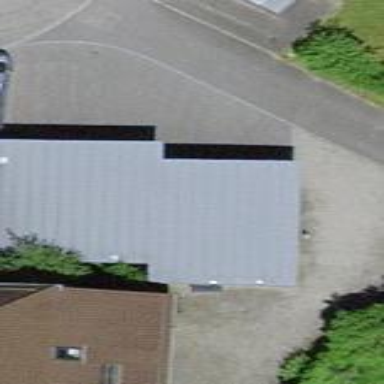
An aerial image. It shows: Garage.